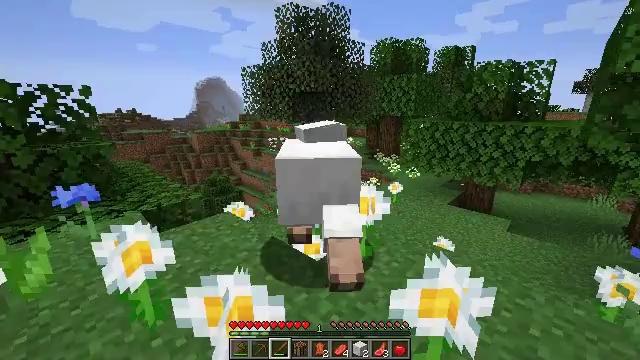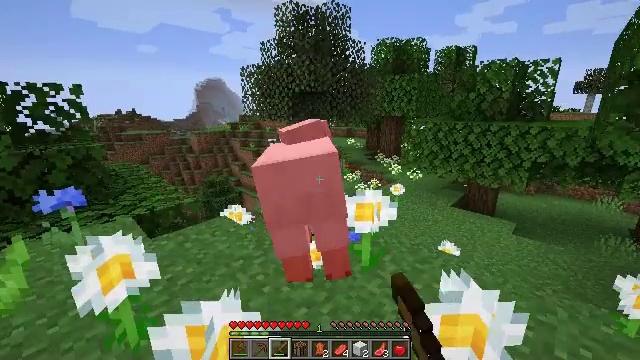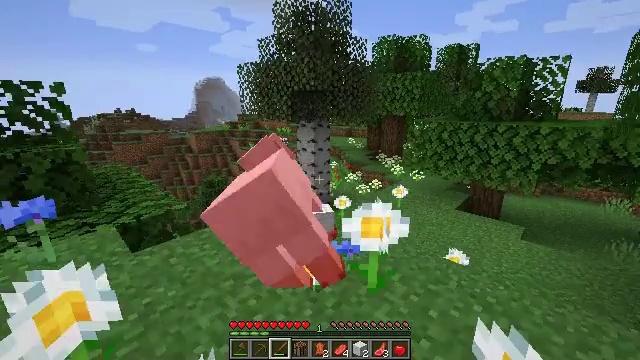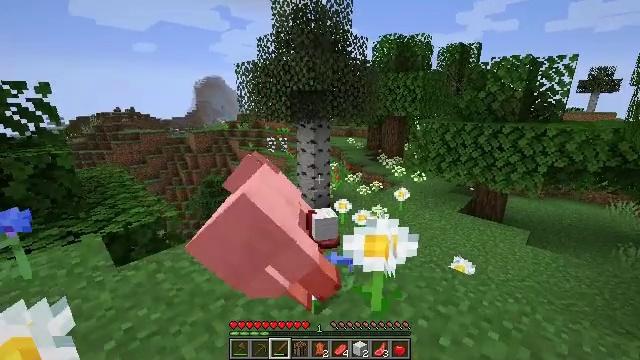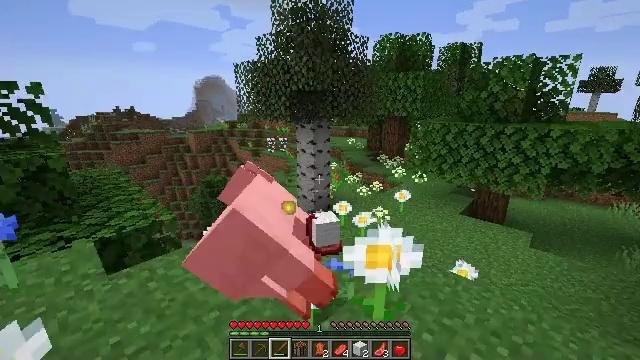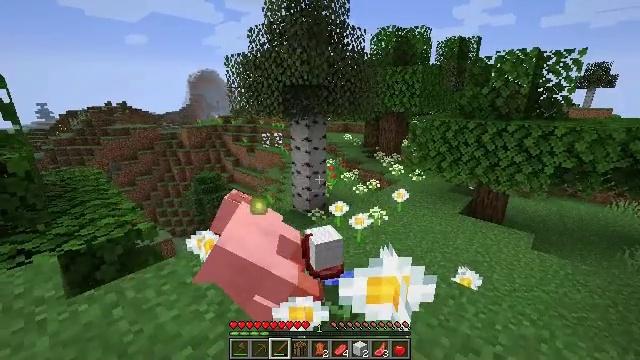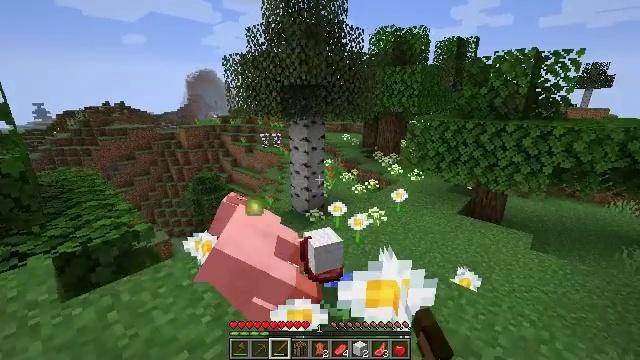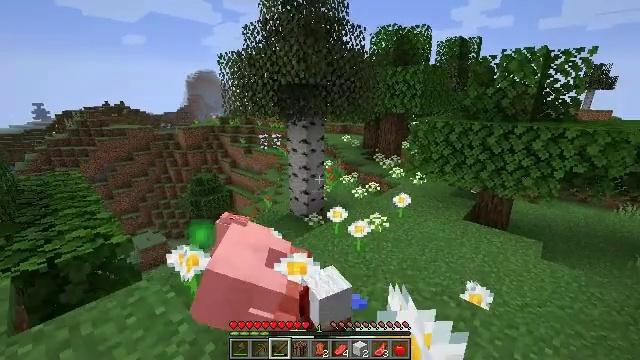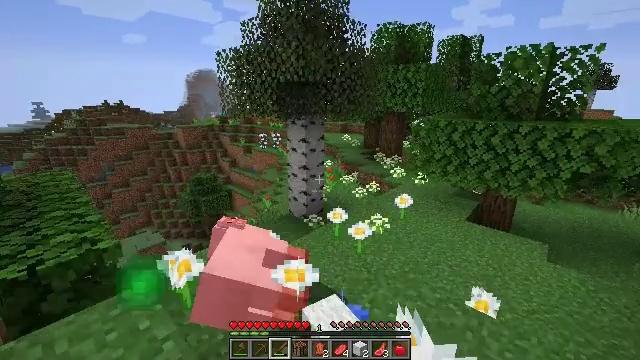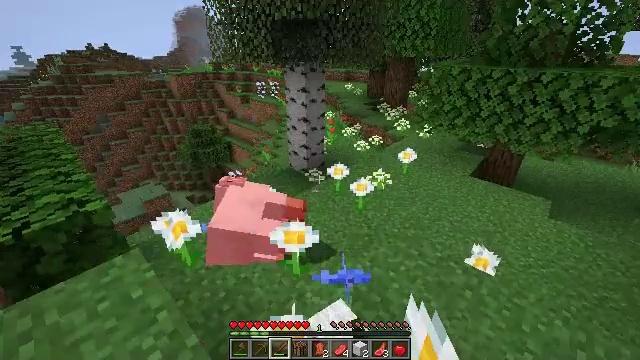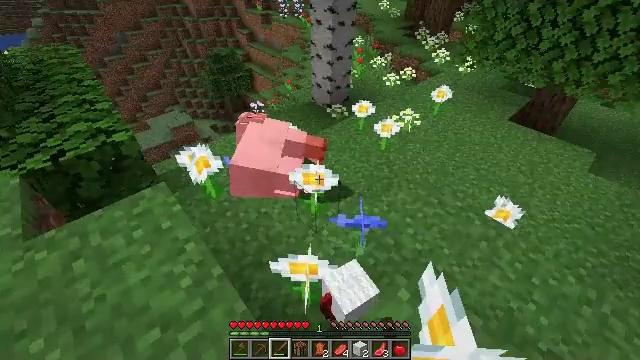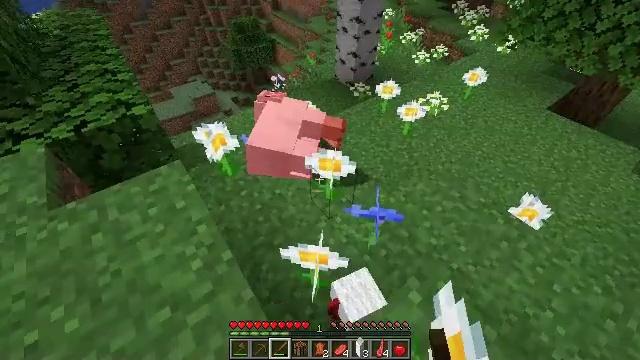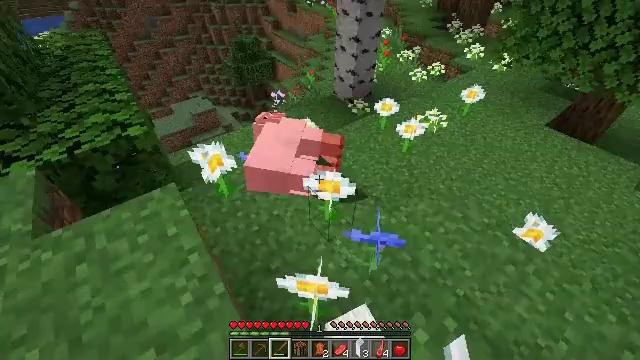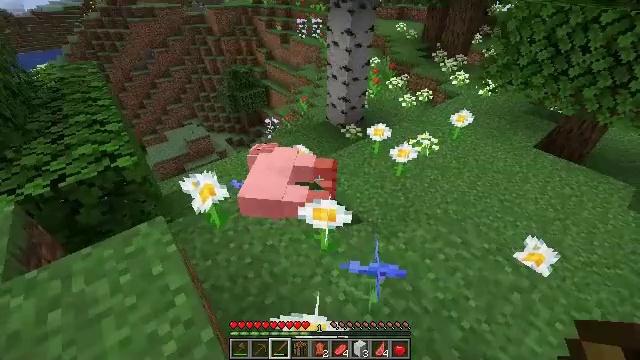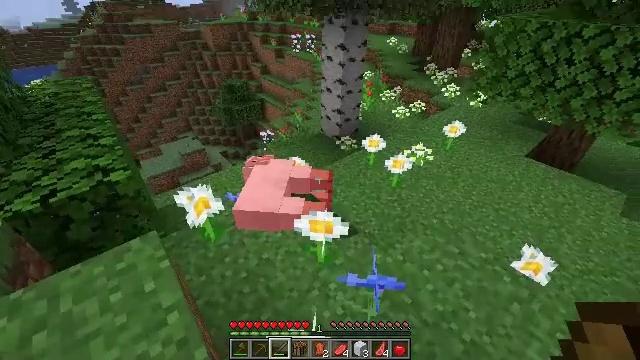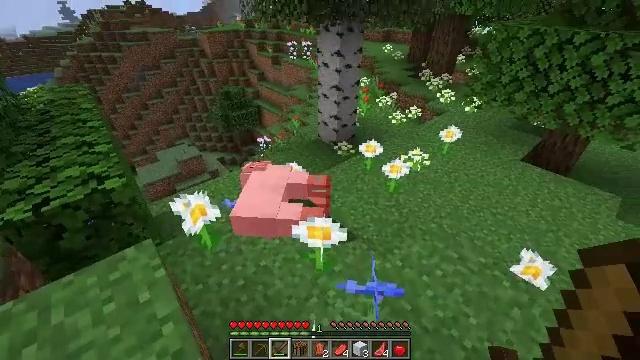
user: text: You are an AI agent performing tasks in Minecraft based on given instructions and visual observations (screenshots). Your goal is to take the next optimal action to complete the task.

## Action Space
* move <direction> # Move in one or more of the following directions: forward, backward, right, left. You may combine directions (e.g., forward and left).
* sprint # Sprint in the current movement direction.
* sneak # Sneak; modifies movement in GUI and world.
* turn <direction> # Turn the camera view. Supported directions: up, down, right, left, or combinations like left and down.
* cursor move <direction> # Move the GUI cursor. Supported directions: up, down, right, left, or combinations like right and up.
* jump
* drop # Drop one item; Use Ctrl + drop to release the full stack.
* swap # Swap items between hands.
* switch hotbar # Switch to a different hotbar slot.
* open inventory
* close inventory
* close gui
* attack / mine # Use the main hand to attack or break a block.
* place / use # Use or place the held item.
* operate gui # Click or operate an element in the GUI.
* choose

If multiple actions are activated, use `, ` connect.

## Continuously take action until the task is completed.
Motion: motion action
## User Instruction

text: Break the grass block.
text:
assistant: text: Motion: move forward, attack / mine
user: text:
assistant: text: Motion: move forward, attack / mine
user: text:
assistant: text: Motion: move forward
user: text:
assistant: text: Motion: move forward
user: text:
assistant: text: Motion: move forward, turn down, attack / mine
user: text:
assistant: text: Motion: move forward, attack / mine
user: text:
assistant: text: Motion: move forward, attack / mine
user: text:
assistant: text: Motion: move forward
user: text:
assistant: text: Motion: move forward, turn down
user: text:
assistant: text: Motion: move forward, turn left and down
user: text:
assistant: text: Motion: turn left and down
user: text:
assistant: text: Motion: turn up
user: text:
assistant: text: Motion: turn right and up
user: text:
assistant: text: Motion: turn right and up
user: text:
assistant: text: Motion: turn up
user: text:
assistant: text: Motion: turn right and up
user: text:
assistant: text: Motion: turn up
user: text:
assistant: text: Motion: turn up
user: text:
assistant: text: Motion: move forward, turn up
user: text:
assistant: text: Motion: move forward
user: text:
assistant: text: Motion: turn left
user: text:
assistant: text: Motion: turn left
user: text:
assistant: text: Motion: turn left
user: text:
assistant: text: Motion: move left, turn left
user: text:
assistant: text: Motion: move left, turn left
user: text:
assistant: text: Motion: move left, turn left
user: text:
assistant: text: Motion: move left, turn left and down
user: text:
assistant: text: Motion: move left, turn left
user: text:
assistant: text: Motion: move left, turn left
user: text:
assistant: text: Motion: move left, turn left